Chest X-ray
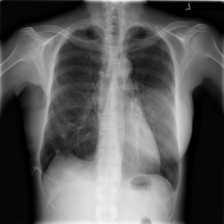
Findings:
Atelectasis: negative
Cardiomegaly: negative
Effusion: negative
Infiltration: negative
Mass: negative
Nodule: negative
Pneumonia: negative
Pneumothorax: positive
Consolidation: negative
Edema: negative
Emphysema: negative
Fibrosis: negative
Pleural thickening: negative
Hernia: negative